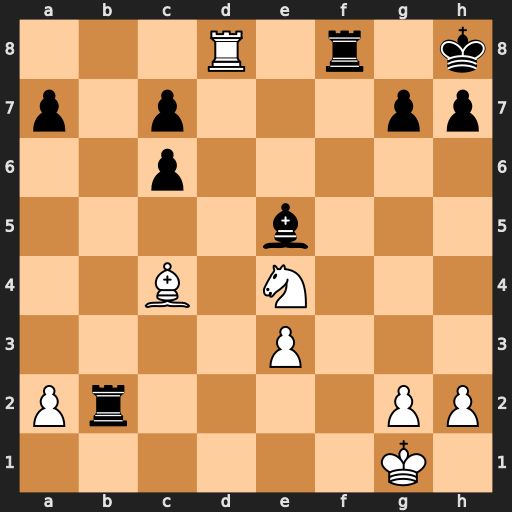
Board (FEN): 3R1r1k/p1p3pp/2p5/4b3/2B1N3/4P3/Pr4PP/6K1
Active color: w
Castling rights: -
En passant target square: -
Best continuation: Rxf8#